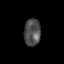
Tissue: lung
Cell type: T cells
Senescence score: 0.2416
Nuclear area (px): 438
Mean DAPI intensity: 78.731